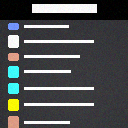
Screen state: on